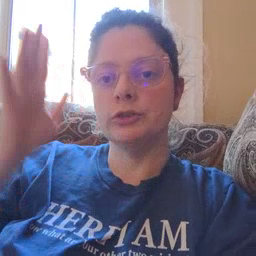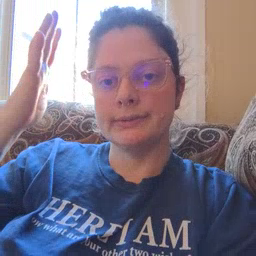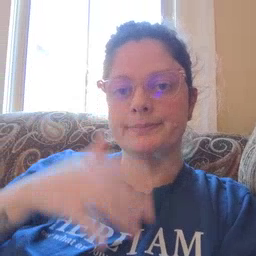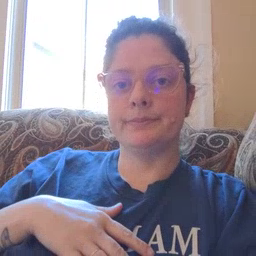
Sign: tree